Question: I currently have a website that I am trying to use as a web app.
I've added the approiate meta tag, '<meta name="apple-mobile-web-app-capable" content="yes">' which works as advertised.
The only issue is that when you launch the website as a web app, some of the CSS in a jQuery timer I have doesn't display correctly. The numbers load with no color, and once they start rotating, that's when the correct color shows up. You can see this from the screenshot.
Any ideas on why this is happening? This only happens when you launch it as a web app.
Here is a demo, <URL>

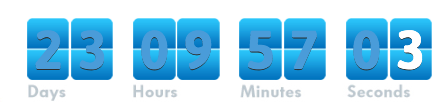
Answer: So I ended up finding the solution to this. Turning on apple-mobile-web-app-capable was causing Safari to treat that timer as a phone number. Which is why it was turning it another color. Adding '<meta name="format-detection" content="telephone=no" />' fixed my issue.